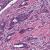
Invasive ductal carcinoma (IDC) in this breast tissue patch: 1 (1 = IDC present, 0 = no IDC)